Question: I have a slide viewer I am making.
I have all the css working perfect, and the sprites working perfect.
Issue I have is, I have a Play and a Pause icon.
They are grey normal state, and pink on hover. But when they are clicked I want them to be pink.
The issue I have is this:
When page loads, the image slider auto plays, so I would like the PLAY button automatically PINK.
Then if user clicks PAUSE button I would like the PAUSE button made PINK, and the PLAY button GRAYED !
And then vice versa, for when user clicks PLAY, this button would turn PINK and pause button GRAYED
I am not sure how to do this as regular css I am sure cannot accomplish this on its own.
css:
'''
div.play { width: 12px; height: 17px; background: url(../images/icons/slider-controls.png) no-repeat 0 -181px; }
div.pause { width: 18px; height: 16px; background: url(../images/icons/slider-controls.png) no-repeat 0 -121px; }
div.play:hover { width: 12px; height: 17px; background: url(../images/icons/slider-controls.png) no-repeat 0 -204px; }
div.pause:hover { width: 18px; height: 16px; background: url(../images/icons/slider-controls.png) no-repeat 0 -143px; }
'''
html:
'''
<a href="javascript:;"><div class="pause left" id="my-start-stop"></div></a>
<a href="javascript:;"><div class="play left" id="my-stop-start"></div></a>
'''
js: ( for the controls )
'''
$('#my-start-stop').click(function() {
slider.stopShow();
return false;
});
$('#my-stop-start').click(function() {
slider.startShow();
return false;
});
'''
Image Sprite is:

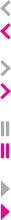
Answer: Oops, I read the div id names as the same... darn dyslexia LOL... Anyway, I changed the names and made a <URL>, code is below:
HTML
'''
<a href="javascript:;"><div class="pause left" id="my-pause"></div></a>
<a href="javascript:;"><div class="play playing left" id="my-play"></div></a>
'''
CSS
'''
div.play, div.pause {
float: left;
background: url(http://i.stack.imgur.com/lqK28.png) no-repeat;
}
div.play {
width: 12px;
height: 17px;
background-position: 0 -181px;
}
div.pause {
width: 18px;
height: 16px;
background-position: 0 -121px;
}
div.play.playing, div.play:hover {
width: 12px;
height: 17px;
background-position: 0 -204px;
}
div.pause.paused, div.pause:hover {
width: 18px;
height: 16px;
background-position: 0 -143px;
}
'''
Script
'''
$('#my-pause').click(function() {
$(this).toggleClass('paused');
$('.play').removeClass('playing');
slider.stopShow();
return false;
});
$('#my-play').click(function() {
$(this).toggleClass('playing');
$('.pause').removeClass('paused');
slider.startShow();
return false;
});
'''